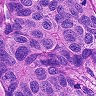
Metastatic tissue present: yes